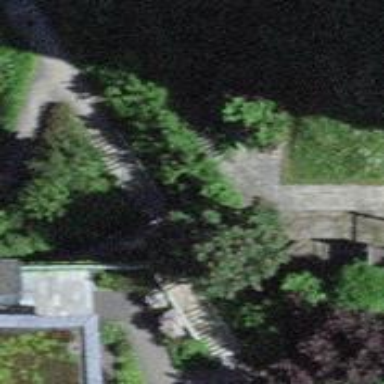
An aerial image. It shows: Concrete steps.